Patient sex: M
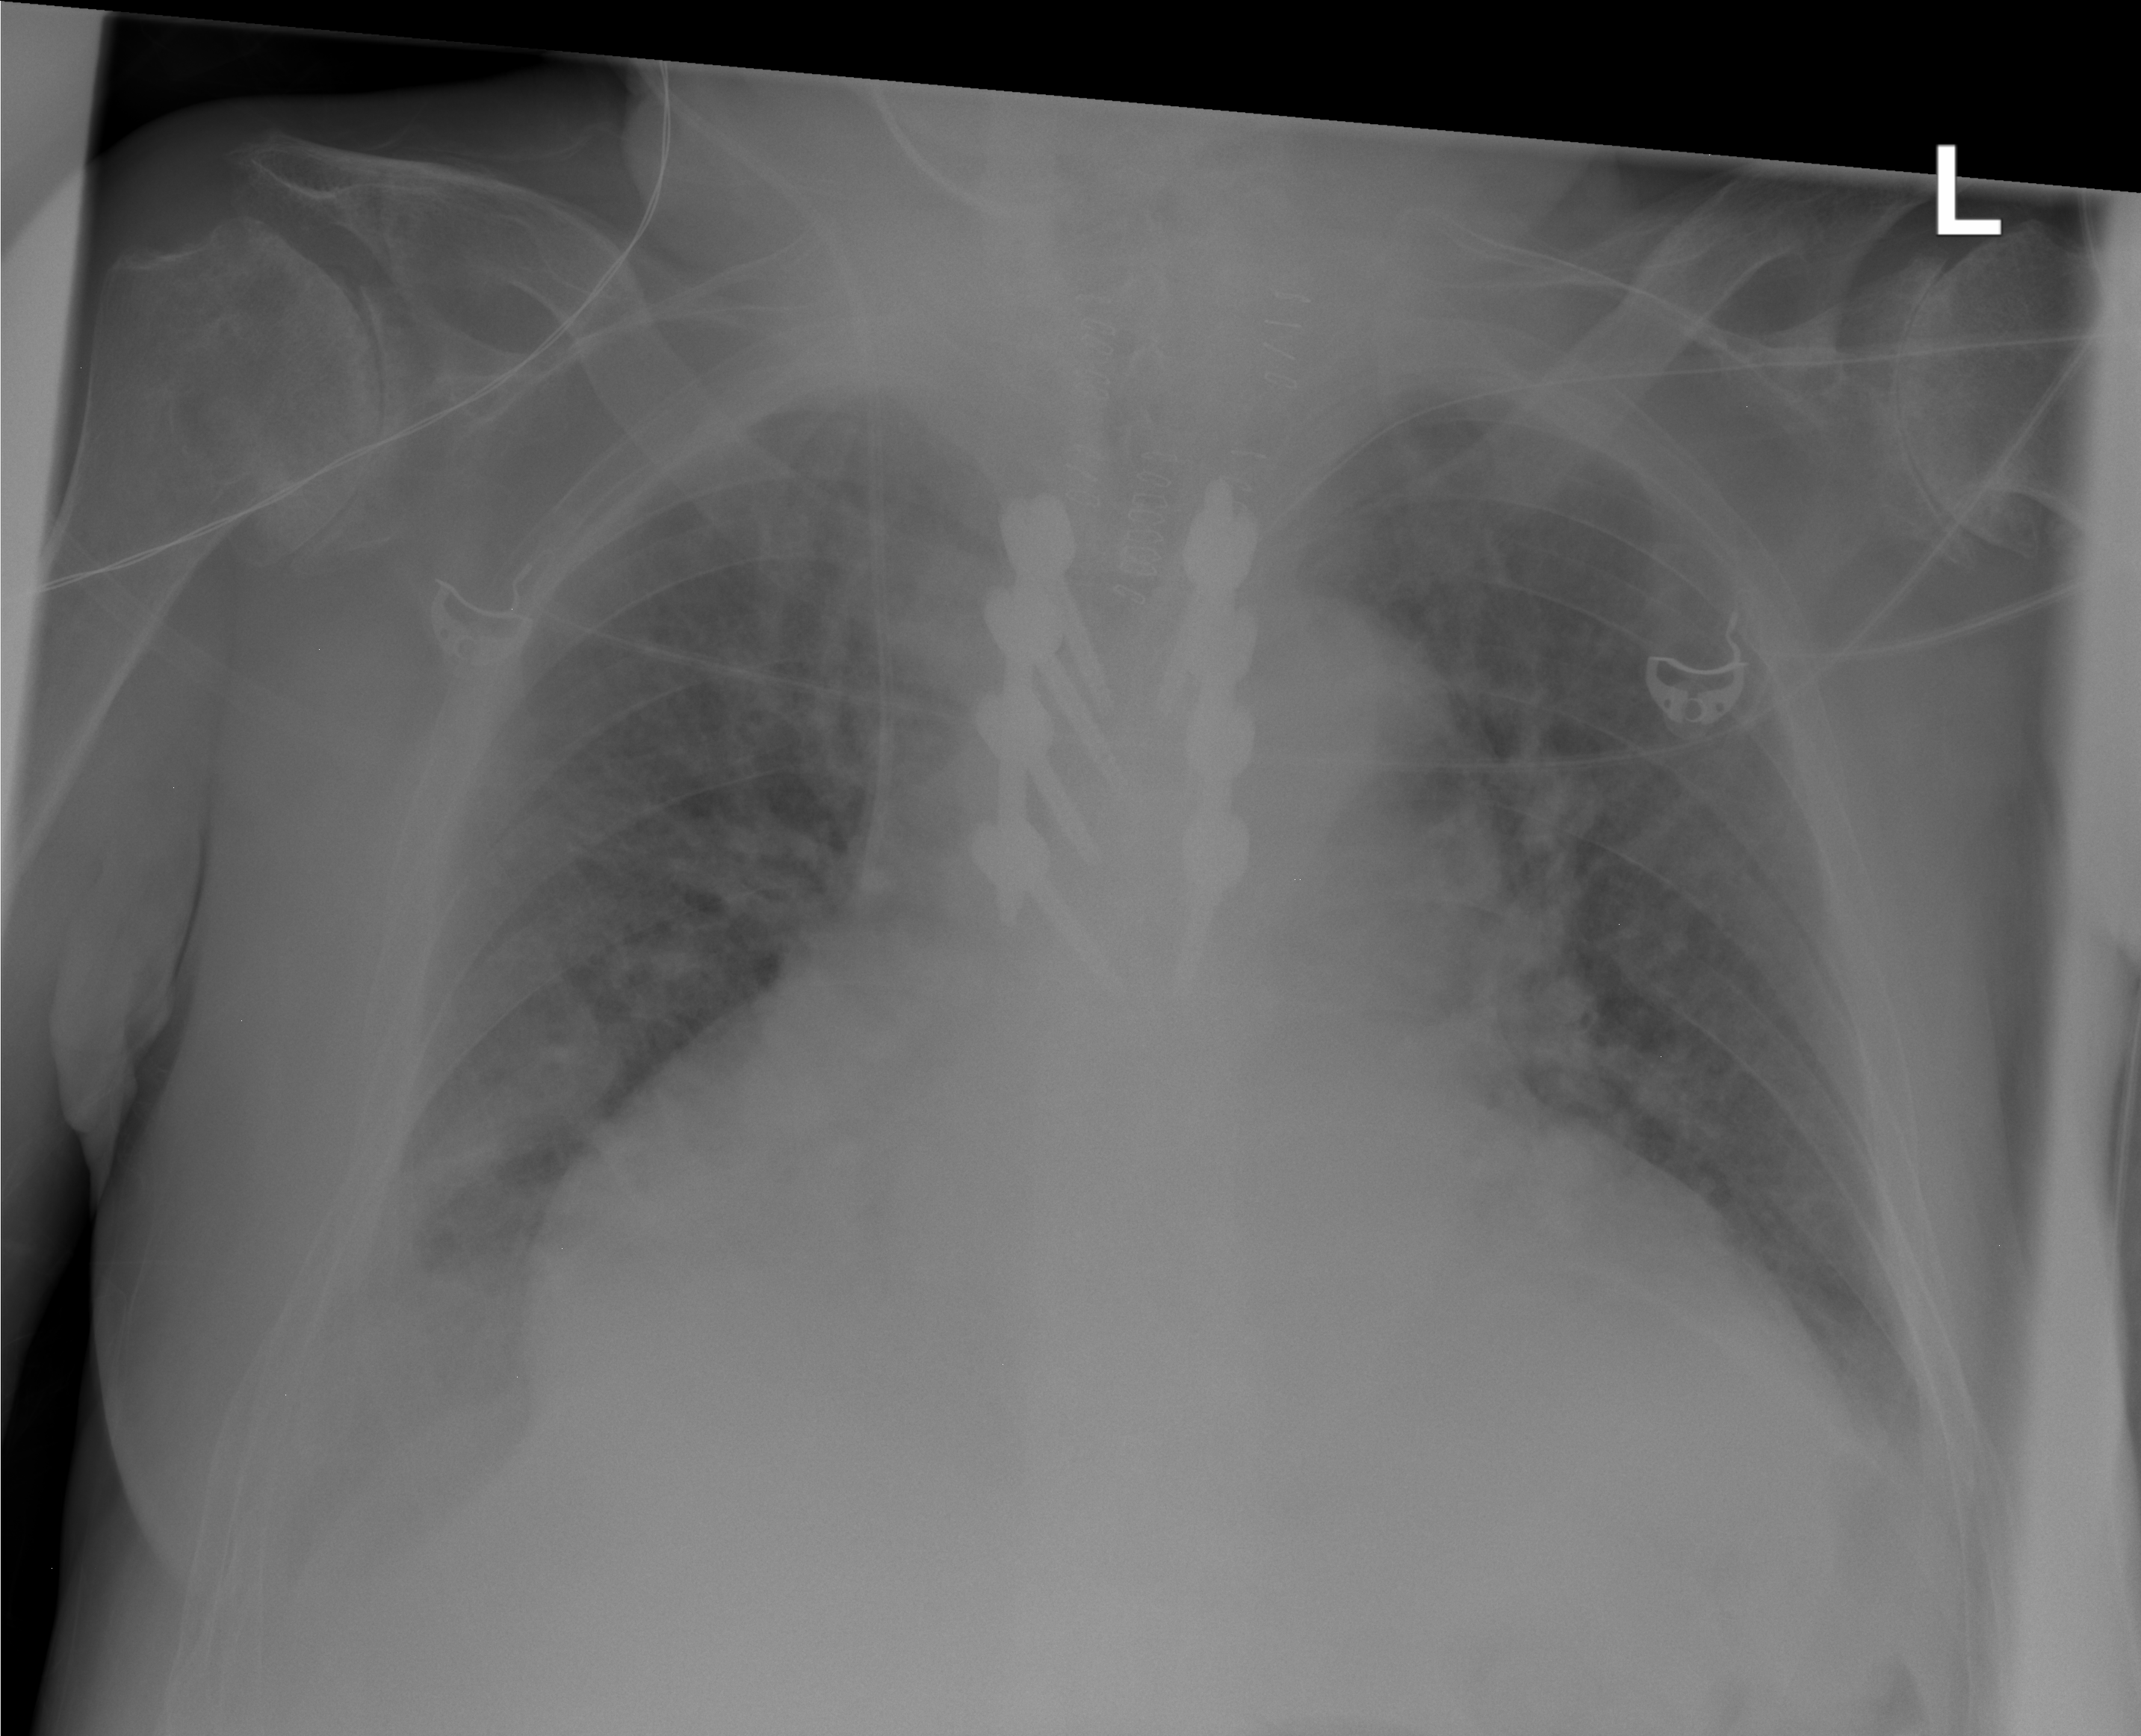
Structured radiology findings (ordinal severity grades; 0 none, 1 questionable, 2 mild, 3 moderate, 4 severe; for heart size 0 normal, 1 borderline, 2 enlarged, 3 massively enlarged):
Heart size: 3
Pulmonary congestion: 2
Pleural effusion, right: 0
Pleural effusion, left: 0
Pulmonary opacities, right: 0
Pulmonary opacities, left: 0
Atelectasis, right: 2
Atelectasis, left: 0